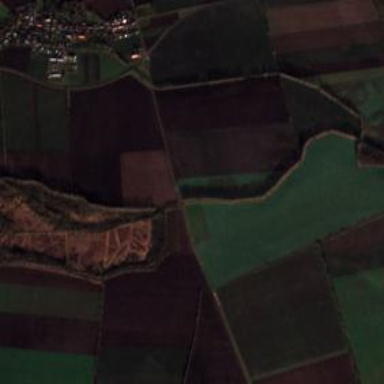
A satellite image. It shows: Picturesque farmland scene.